Question: I have this form in my view:
'''
<tr>
<td>Date</td>
<td>
<%= select_date(@min_date, { :order => [:day, :month, :year], start_year: @start_year, end_year: @end_year }, style: "width: auto;") %>
</td>
</tr>
<tr>
<td>Time</td>
<td>
<%= select_time(@min_date, {}, style: "width: auto;") %>
</td>
</tr>
'''
And I'm getting it in my controller like this:
'''
unless params[:date].nil?
params[:event][:date] = DateTime.new(
params[:date][:year].to_i, params[:date][:month].to_i,
params[:date][:day].to_i, params[:date][:hour].to_i,
params[:date][:minute].to_i, 0
)
end
'''
The problem is that entering an example date like this:

Is setting the hour and minute but not the date:
'''
(rdb:369) pp date
Sat, 09 Feb 2013 16:37:00 UTC +00:00
'''
I don't know what I'm missing... I'd appreciate any help
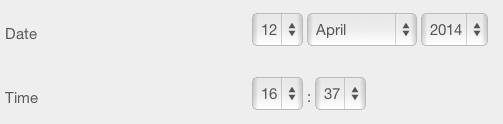
Answer: I've figure it out, setting the prefix attribute in the select_date and select_time helpers in my view, like this.
'''
<tr>
<td>Date</td>
<td>
<%= select_date(@min_date, { :prefix => "date", :order => [:day, :month, :year], start_year: @start_year, end_year: @end_year }, style: "width: auto;") %>
</td>
</tr>
<tr>
<td>Time</td>
<td>
<%= select_time(@min_date, { :prefix => "time" }, style: "width: auto;") %>
</td>
</tr>
'''
And building the date, as follows:
'''
unless params[:date].nil?
params[:event][:date] = DateTime.new(
params[:date][:year].to_i, params[:date][:month].to_i,
params[:date][:day].to_i, params[:time][:hour].to_i,
params[:time][:minute].to_i, 0
)
end
'''